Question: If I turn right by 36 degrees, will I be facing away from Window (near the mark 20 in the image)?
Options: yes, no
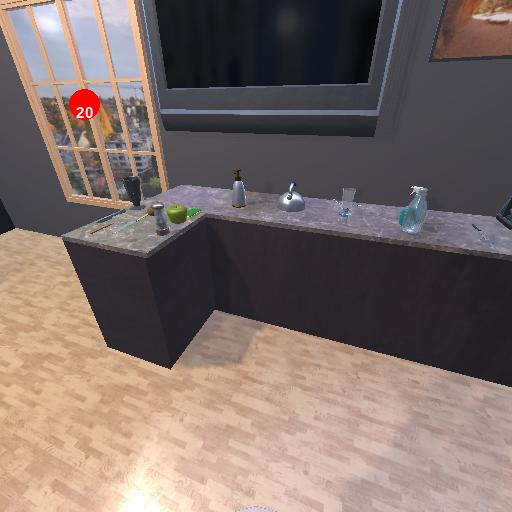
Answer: yes